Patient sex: F
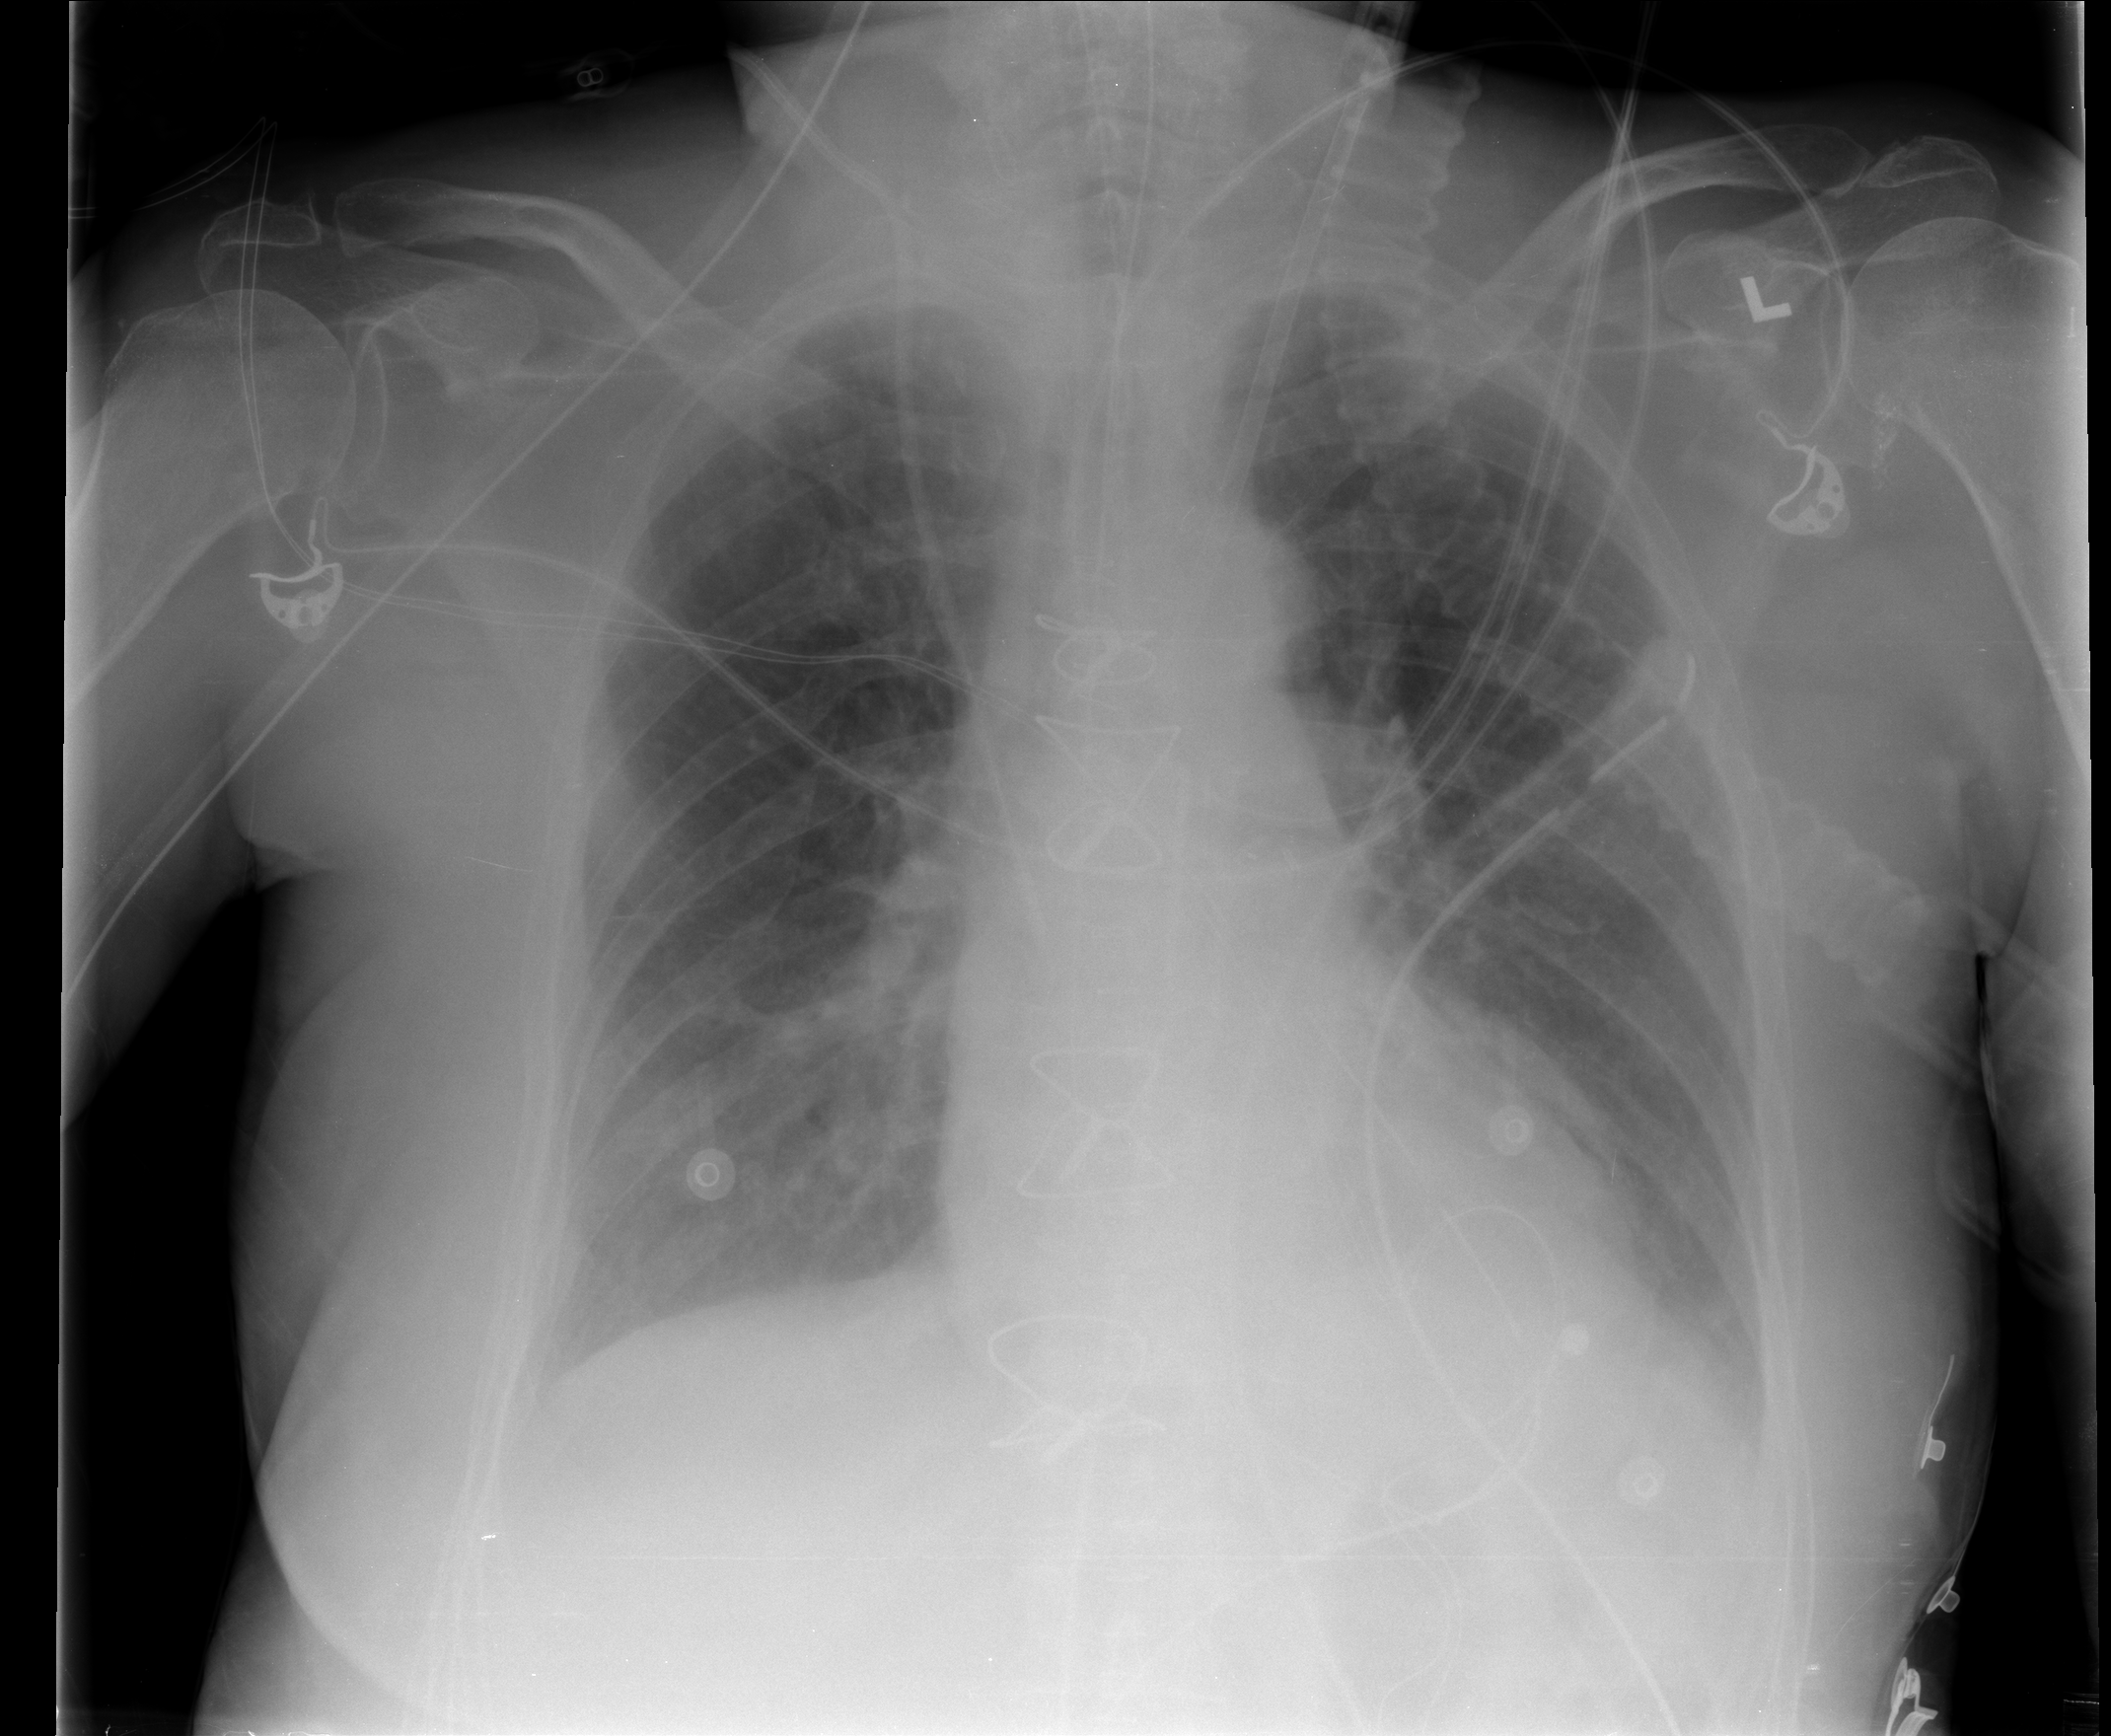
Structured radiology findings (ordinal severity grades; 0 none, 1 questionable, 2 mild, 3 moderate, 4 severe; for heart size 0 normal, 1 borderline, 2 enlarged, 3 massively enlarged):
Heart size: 0
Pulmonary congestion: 0
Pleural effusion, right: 1
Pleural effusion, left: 1
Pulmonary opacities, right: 0
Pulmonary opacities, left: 0
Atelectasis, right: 0
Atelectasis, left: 1